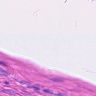
Metastatic tissue present: no